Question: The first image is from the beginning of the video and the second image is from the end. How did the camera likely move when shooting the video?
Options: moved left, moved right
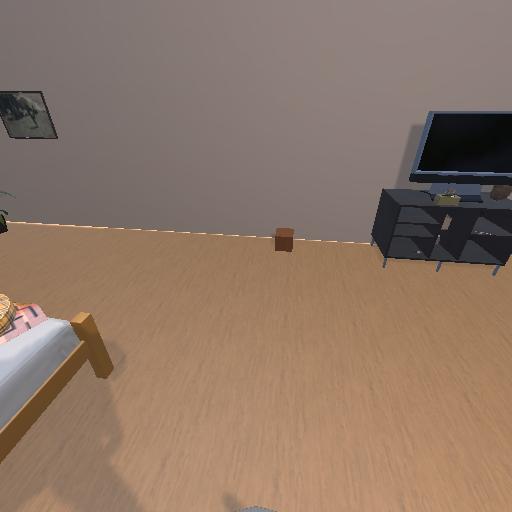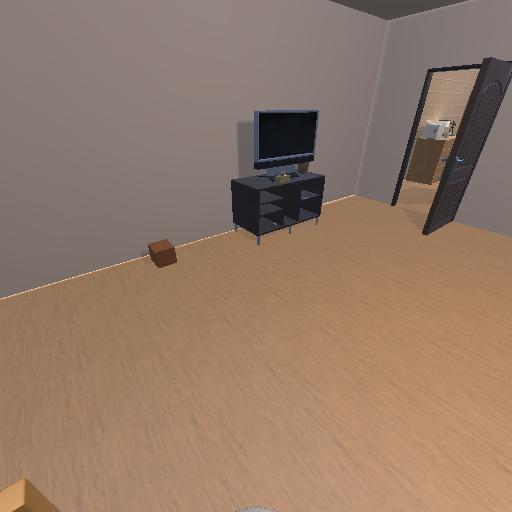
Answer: moved left